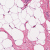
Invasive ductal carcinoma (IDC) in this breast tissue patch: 0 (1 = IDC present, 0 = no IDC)